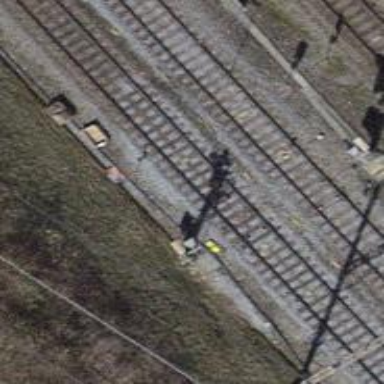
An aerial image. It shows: Railway signal.